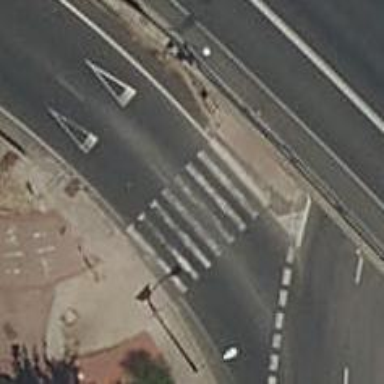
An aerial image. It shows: Marked crossing on footway.